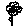
Label: flower